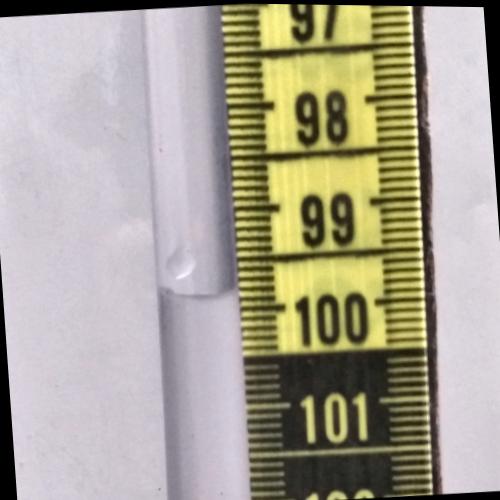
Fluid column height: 99.8 cm